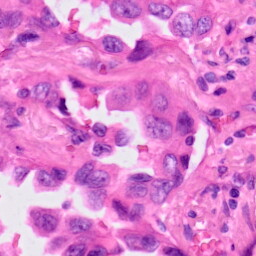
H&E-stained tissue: Lung